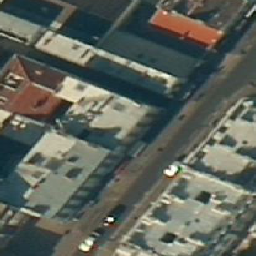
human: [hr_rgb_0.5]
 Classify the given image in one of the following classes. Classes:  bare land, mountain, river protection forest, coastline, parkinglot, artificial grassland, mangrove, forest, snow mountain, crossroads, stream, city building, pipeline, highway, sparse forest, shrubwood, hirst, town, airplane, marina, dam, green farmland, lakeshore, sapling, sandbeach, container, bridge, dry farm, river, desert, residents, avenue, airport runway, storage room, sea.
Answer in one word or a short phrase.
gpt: city building